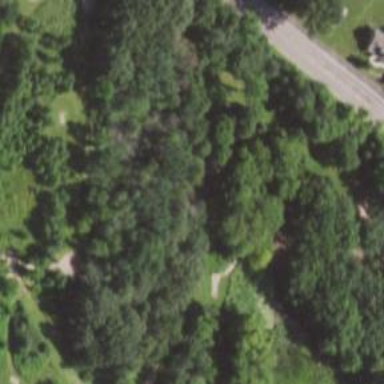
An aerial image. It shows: Fairway of the disc golf course.